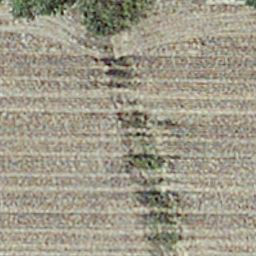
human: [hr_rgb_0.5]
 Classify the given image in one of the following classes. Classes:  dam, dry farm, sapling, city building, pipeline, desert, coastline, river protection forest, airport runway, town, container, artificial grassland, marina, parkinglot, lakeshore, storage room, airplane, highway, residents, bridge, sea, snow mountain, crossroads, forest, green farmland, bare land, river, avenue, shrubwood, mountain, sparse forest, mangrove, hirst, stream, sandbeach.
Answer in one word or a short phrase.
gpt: dry farm